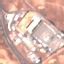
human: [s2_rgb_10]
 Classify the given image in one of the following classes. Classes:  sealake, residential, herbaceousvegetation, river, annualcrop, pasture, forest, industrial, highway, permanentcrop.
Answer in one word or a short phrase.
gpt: Industrial